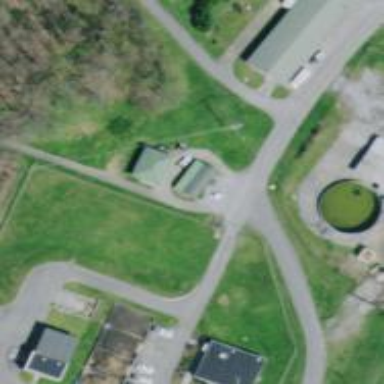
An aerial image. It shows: Animal shelter.